Question: I have a FragmentViewPager that have a dataset with a variable number of entries in it. The user can delete entries of that dataset and so the dataset could be empty (with 0 entries in it).
When the dataset is empty the ViewPager show an empty fragment, but what I would like is showing a fragment with a textView displaying "No entries, please add one...", is that possible? I can't figure out how to do it.

The first picture is what I got now and the second one is what I want to achieve.
Here is the code of my FragmentViewPager :
'''
private class ConfirmGamePagerAdapter extends FragmentStatePagerAdapter {
public ConfirmGamePagerAdapter(FragmentManager fm) {
super(fm);
}
@Override
public android.support.v4.app.Fragment getItem(int position) {
return ConfirmGameFragment.newInstance(games.get(position));
}
@Override
public int getCount() {
return games.size();
}
@Override
public int getItemPosition(Object object) {
return POSITION_NONE;
}
}
'''
Edit : The layout containing the ViewPager :
'''
<LinearLayout xmlns:android="http://schemas.android.com/apk/res/android"
android:id="@+id/main_linearlayout"
android:orientation="vertical"
android:layout_width="match_parent"
android:layout_height="match_parent">
<android.support.v7.widget.Toolbar
android:id="@+id/toolbar"
android:layout_height="?attr/actionBarSize"
android:layout_width="match_parent"
android:background="#000000">
</android.support.v7.widget.Toolbar>
<android.support.v4.widget.DrawerLayout
android:id="@+id/drawer_layout"
android:layout_width="match_parent"
android:layout_height="match_parent"
android:background="#3F3F3F">
<martin.hogge.be.lolmatchup.utils.NonSwipeableViewPager
android:id="@+id/pager"
android:layout_width="match_parent"
android:layout_height="match_parent" />
<!-- The navigation drawer -->
<ListView android:id="@+id/list_drawer"
android:layout_width="250dp"
android:layout_height="match_parent"
android:layout_gravity="start"
android:choiceMode="singleChoice"
android:divider="@android:color/transparent"
android:dividerHeight="0dp"
android:background="#1a1c25"/>
</android.support.v4.widget.DrawerLayout>
'''
Edit: My custom ViewPager
'''
public class NonSwipeableViewPager extends ViewPager {
public NonSwipeableViewPager(Context context) {
super(context);
}
public NonSwipeableViewPager(Context context, AttributeSet attrs) {
super(context, attrs);
}
@Override
public boolean onInterceptTouchEvent(MotionEvent event) {
// Never allow swiping to switch between pages
return false;
}
@Override
public boolean onTouchEvent(MotionEvent event) {
// Never allow swiping to switch between pages
return false;
}
'''
}
Thank you in advance for your answers.
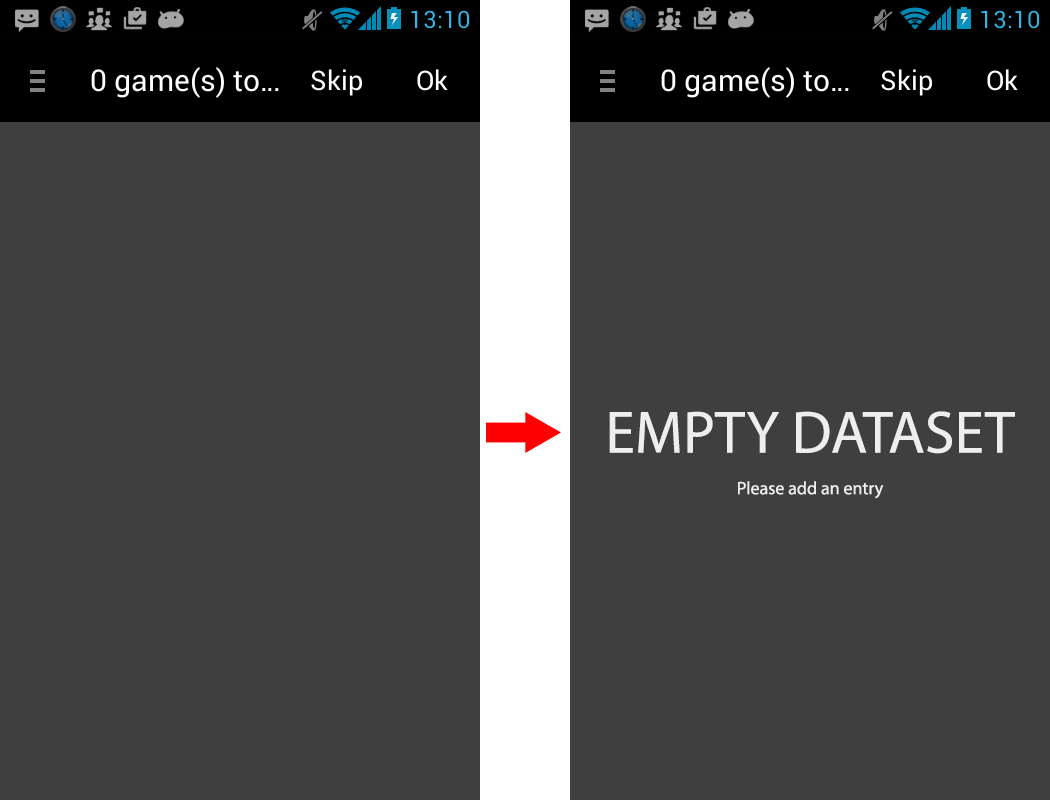
Answer: @Shargotth I know it is not related to your custom viewPager it is easy to add empty view behind you custom view pager, see below how i add the empty view behind the your custom view pager. This text view always be there in your layout but when you dataset is not null or empty your custom view page cover the text view because your custom view pager is inside the frame layout. I am sure this will help you.
'''
<LinearLayout xmlns:android="http://schemas.android.com/apk/res/android"
android:id="@+id/main_linearlayout"
android:layout_width="match_parent"
android:layout_height="match_parent"
android:orientation="vertical" >
<android.support.v7.widget.Toolbar
android:id="@+id/toolbar"
android:layout_width="match_parent"
android:layout_height="?attr/actionBarSize"
android:background="#000000" >
</android.support.v7.widget.Toolbar>
<android.support.v4.widget.DrawerLayout
android:id="@+id/drawer_layout"
android:layout_width="match_parent"
android:layout_height="match_parent"
android:background="#3F3F3F" >
<!-- The main content view -->
<FrameLayout
android:id="@+id/content_frame"
android:layout_width="match_parent"
android:layout_height="match_parent" >
<TextView
android:id="@android:id/empty"
android:layout_width="wrap_content"
android:layout_height="wrap_content"
android:layout_gravity="center"
android:text="@string/empty_listview"
android:textSize="@dimen/one_six_sp" />
<martin.hogge.be.lolmatchup.utils.NonSwipeableViewPager
android:id="@+id/pager"
android:layout_width="match_parent"
android:layout_height="match_parent" />
<ListView>
</ListView>
</FrameLayout>
<!-- The navigation drawer -->
<ListView
android:id="@+id/list_drawer"
android:layout_width="250dp"
android:layout_height="match_parent"
android:layout_gravity="start"
android:background="#1a1c25"
android:choiceMode="singleChoice"
android:divider="@android:color/transparent"
android:dividerHeight="0dp" />
</android.support.v4.widget.DrawerLayout>
</LinearLayout>
'''
Let me know if you have question or feedback let's try :)))